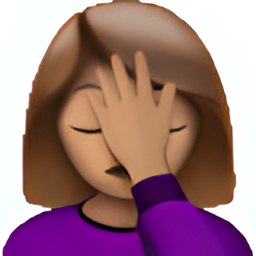
Name: woman facepalming type 4
Emoji: 🤦🏽‍♀️
Group: People & Body
Sub-group: person-gesture